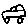
Label: car